Question: I'm trying to export (3D) bezier curves from Blender to my C++ program. <URL> along a bezier curve. This works well. In fact, perfectly. I can export the curves and evaluate points along the curve, as well as the tangent to these points, all within my program using De Casteljau's Algorithm.
However, in 3D space a point along a bezier curve and the tangent to this point is to define a "frame" that a camera can lock into, if that makes sense. To put it another way, there is no "up vector" which is required for a camera's orientation to be properly specified at any point along the curve. Mathematically speaking, there are an infinite amount of normal vectors at any point along a 3D bezier curve.
I've noticed when constructing curves in Blender that , they actually appear to have a proper 3D orientation defined at any point along them (as shown by the offshooting "arrow lines" in the screenshot below).

Can anyone lend further guidance here, perhaps someone with an intimate knowledge of Blender's source code? (But advice is welcome, Blender background or not.) I know it's open source, but I'm having a lot of troubles isolating the code responsible for these curve calculations due to the vastness of the program.
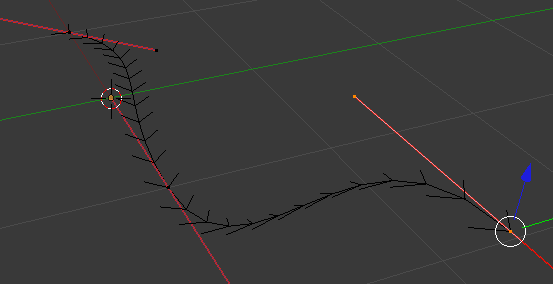
Answer: Some weeks ago, I have found a solution to this problem. I post it here, in case someone else would need it :
1) For a given point 'P0', calculate the tangent vector 'T0'.
One simple, easy way, is to take next point on the curve, subtract current point, then normalize result :
'T0 = normalize(P1 - P0)'
Another, more precise way, to get tangent is to calculate the derivative of your bezier curve function.
Then, pick an arbitrary vector 'V' (for example, you can use '(0, 0, 1)')
Make 'N0 = crossproduct(T0, V)' and 'B0 = crossproduct(T0, N0)' (dont forget to normalize result vectors after each operation)
You now have a starting set of coordinates ( 'P0', 'B0', 'T0', 'N0')

This is the initial camera orientation.
2) Then, to calculate next points and their orientation :
Calculate 'T1' using same method as 'T0'
Here is the trick, new reference frame is calculated from previous frame :
'N1 = crossproduct(B0, T1)'
'B1 = crossproduct(T1, N1)'

Proceed using same method for other points. It will results of having camera slightly rotating around tangent vector depending on how curve change its direction. Loopings will be handled correctly (camera wont twist like in my previous answer)
You can watch a live example here (not from me) : <URL>